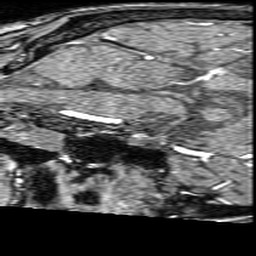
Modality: angio
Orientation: sagittal
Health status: ill
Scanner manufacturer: philips
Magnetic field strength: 3 T
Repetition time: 0.01824 s
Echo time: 0.003385 s